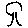
Label: tree